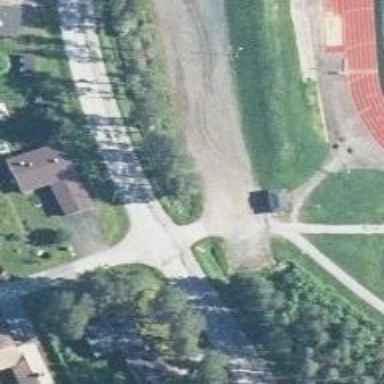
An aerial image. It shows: Unmarked crossing on cycleway.